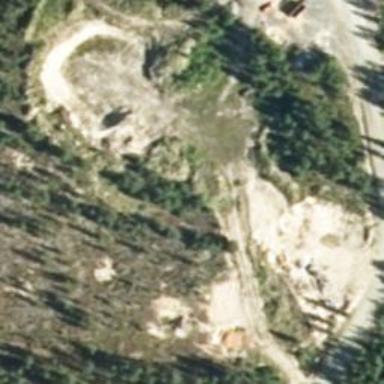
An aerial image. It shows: Sand quarry.